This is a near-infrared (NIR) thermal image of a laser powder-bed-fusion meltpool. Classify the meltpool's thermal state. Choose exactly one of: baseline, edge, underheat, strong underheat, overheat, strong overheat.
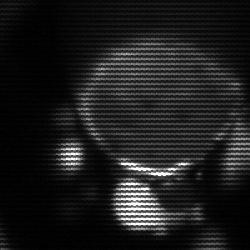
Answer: edge